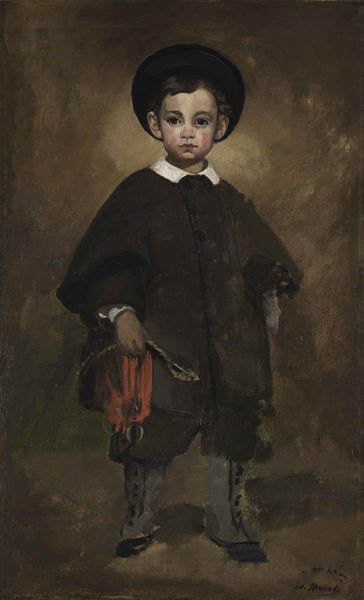
Titel: Kinderbildnis
Künstler: Edouard Manet
Standort: Karlsruhe
Institution: Staatliche Kunsthalle Karlsruhe
Schlagwörter: dunkel, gemälde, hand, kopf, vogel, grün, impressionismus, braun, grau, hut, hüte, kopfbedeckungen, licht, mund, nase, schwarz, stirn, weiss, ölbild, blick, rot, beige, rock, anzug, hemd, hose, jacke, jung, mütze, mützen, augen, halten, kragen, mensch, stehen, ärmel, bildnis, hände, portrait, porträt, signatur, öl, mantel, stehend, kind, front, frontal, kinn, knopf, ohren, scheitel, kopfbedeckung, spanien, wangen, düster, schuhe, backen, klein, ölgemälde, monet, ernst, streng, manet, junge, spiel, flamme, knabe, spanisch, bub, seil, traurigkeit, stiefel, beutel, tasche, ganzkörper, jagd, kneifer, kleinkind, scheite, abstehende ohren, brauntöne, mittelalter, kniebundhose, gamaschen, spielzeug, stiefe, segelohren, abstehend, kokarde, junger herr, portrait#, junge mit hut, stiegfel, ernmst